Question: In my iphone app,I have marked supported orientations as below screen shot.

But I want to prevent some view on auto rotation,for that I am using the below code(ios6)
'''
-(BOOL)shouldAutorotateToInterfaceOrientation: (UIInterfaceOrientation)toInterfaceOrientation
{
return (toInterfaceOrientation == UIInterfaceOrientationPortrait);
}
- (BOOL)shouldAutorotate
{
return NO;
}
'''
but the view still rotates,Please help me to solve the issue?
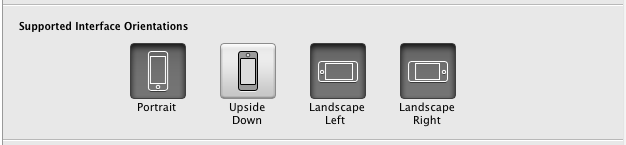
Answer: iOS 6.0 introduces new rotation methods and doesn't call 'shouldAutorotateToInterfaceOrientation:'.
You need to implement these methods to support both pre-iOS 6.0 and iOS 6.0+ :
'''
// Do as many checks as you want to allow for other orientations here for pre-iOS 6
- (BOOL)shouldAutorotateToInterfaceOrientation:(UIInterfaceOrientation)toInterfaceOrientation
{
return (toInterfaceOrientation == UIInterfaceOrientationPortrait);
}
// You can return YES here as this still checks supportedInterfaceOrientations
// before rotating, or you can return NO to 'lock' the view in whatever it's in...
// Making sure to return the appropriate value within supportedInterfaceOrientations
- (BOOL)shouldAutorotate
{
return YES;
}
// return supported orientations, bitwised OR-ed together
- (NSUInteger)supportedInterfaceOrientations
{
return UIInterfaceOrientationMaskPortrait;
}
'''
'UIViewController''UINavigationController'
If your view controller is within a 'UINavigationController''s view hierarchy, the rotation methods are actually called on the navigation controller (not the view controller)... this was implemented funny by Apple in my opinion, but here's what you can do to allow the view controller to respond to these methods instead-
Create a category on 'UINavigationController' with the methods as follows:
'''
// UINavigationController+Additions.h file
@interface UINavigationController (Additions)
@end
// UINavigationController+Additions.m file
#import "UINavigationController+Additions.h"
@implementation UINavigationController (Additions)
- (BOOL)shouldAutorotate
{
return YES;
}
- (BOOL)shouldAutorotateToInterfaceOrientation:(UIInterfaceOrientation)toInterfaceOrientation
{
UIViewController *viewController = [self topViewController];
if ([viewController respondsToSelector:@selector(shouldAutorotateToInterfaceOrientation:)])
{
return [viewController shouldAutorotateToInterfaceOrientation:toInterfaceOrientation];
}
return [super shouldAutorotateToInterfaceOrientation:toInterfaceOrientation];
}
- (NSUInteger)supportedInterfaceOrientations
{
UIViewController *viewController = [self topViewController];
if ([viewController respondsToSelector:@selector(supportedInterfaceOrientations)])
{
return [viewController supportedInterfaceOrientations];
}
return [super supportedInterfaceOrientations];
}
@end
'''
'UIViewController''UITabBarController'
There's the same issue if your view controller is within a 'UITabBarController''s tabs.
once again, create a category on 'UITabBarController' to allow the view controller to respond instead:
'''
// UITabBarController+Additions.h file
@interface UITabBarController (Additions)
@end
// UITabBarController+Additions.m file
#import "UITabBarController+Additions.h"
@implementation UITabBarController (Additions)
- (BOOL)shouldAutorotate
{
return YES;
}
- (BOOL)shouldAutorotateToInterfaceOrientation:(UIInterfaceOrientation)toInterfaceOrientation
{
UIViewController *selectedViewController = [self selectedViewController];
if ([selectedViewController respondsToSelector:@selector(shouldAutorotateToInterfaceOrientation:)])
{
return [selectedViewController shouldAutorotateToInterfaceOrientation:toInterfaceOrientation];
}
return [super shouldAutorotateToInterfaceOrientation:toInterfaceOrientation];
}
- (NSUInteger)supportedInterfaceOrientations
{
UIViewController *selectedViewController = [self selectedViewController];
if ([selectedViewController respondsToSelector:@selector(supportedInterfaceOrientations)])
{
return [selectedViewController supportedInterfaceOrientations];
}
return [super supportedInterfaceOrientations];
}
@end
'''
Here's also some links about Objective-C Categories:
<URL>
<URL>